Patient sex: M
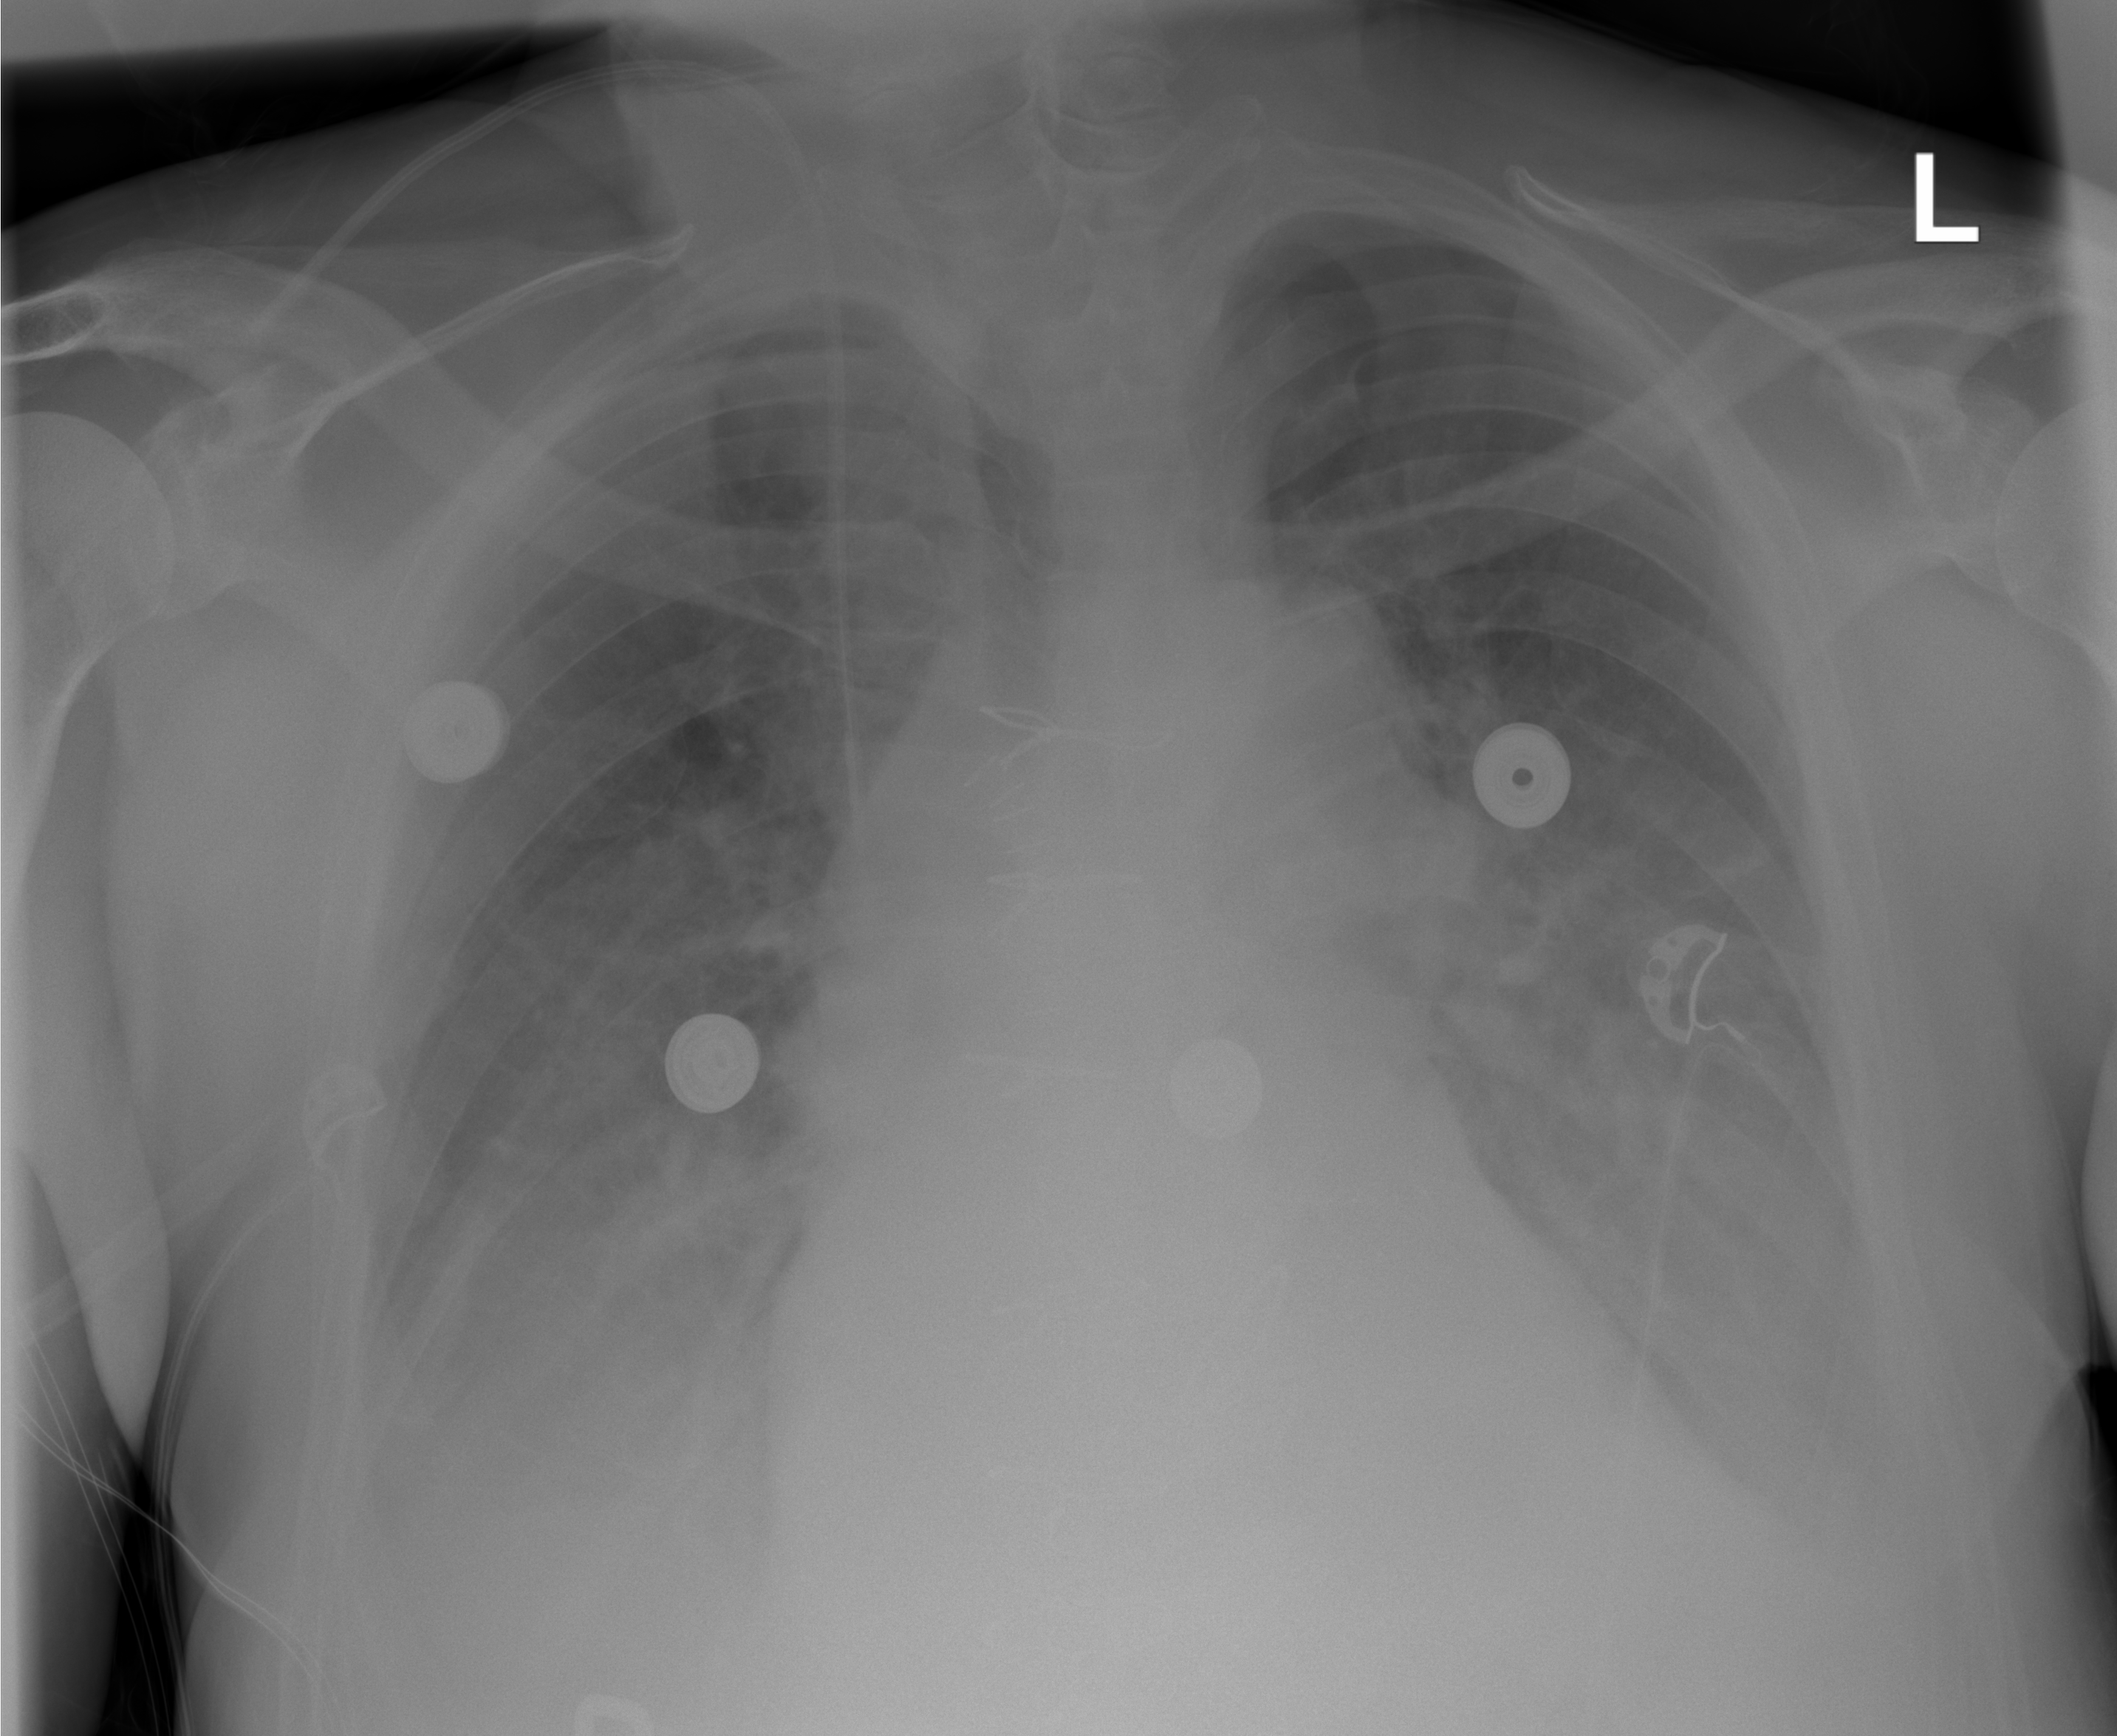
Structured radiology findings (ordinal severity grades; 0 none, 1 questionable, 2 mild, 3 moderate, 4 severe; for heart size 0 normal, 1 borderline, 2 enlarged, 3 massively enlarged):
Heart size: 0
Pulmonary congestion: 0
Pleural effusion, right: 2
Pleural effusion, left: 2
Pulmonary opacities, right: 0
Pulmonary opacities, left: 0
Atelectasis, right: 2
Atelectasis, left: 2